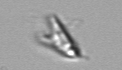
Label: Chrysochromulina_lanceolata